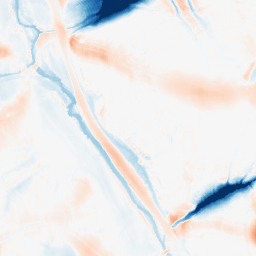
Category: morphological
Decomposition family: morphological_ellipse
Decomposition parameters: operation: average
width: 50
height: 50
Upsampling method: regularized
Upsampling parameters: scale: 4
lambda_reg: 0.01
Upsampling scale: 4